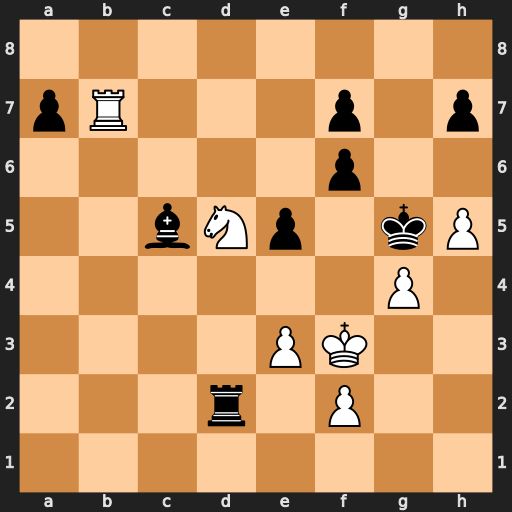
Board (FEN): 8/pR3p1p/5p2/2bNp1kP/6P1/4PK2/3r1P2/8
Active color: w
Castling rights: -
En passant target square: -
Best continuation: Nc3 f5 gxf5 Rc2 Ne4+